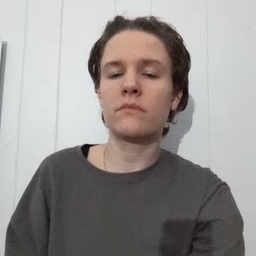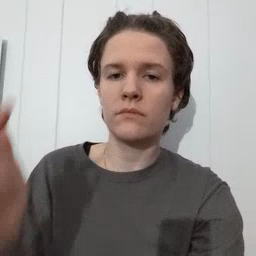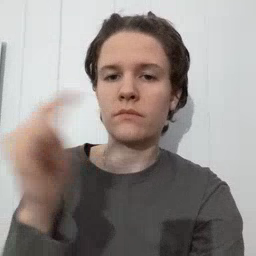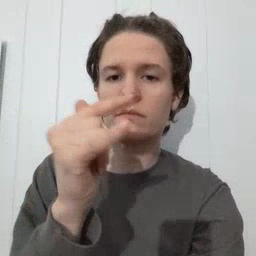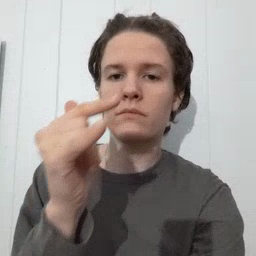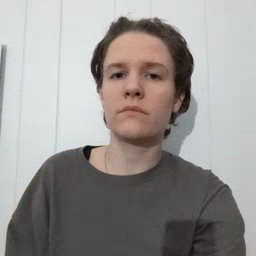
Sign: airplane